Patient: sex F, age 68
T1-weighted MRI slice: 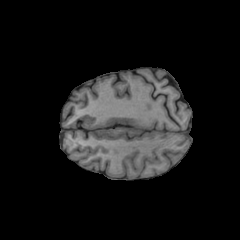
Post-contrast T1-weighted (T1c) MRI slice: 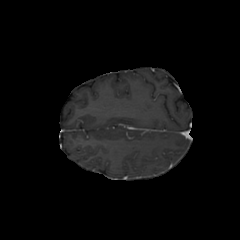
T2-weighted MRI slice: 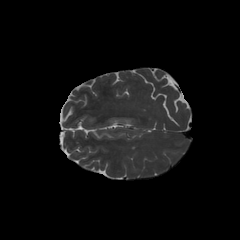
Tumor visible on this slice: no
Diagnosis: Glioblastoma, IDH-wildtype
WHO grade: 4